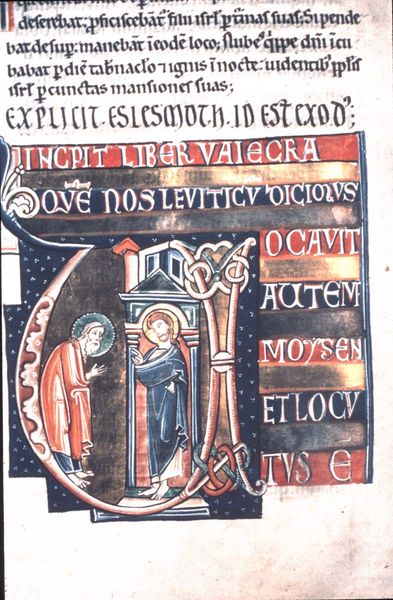
Titel: Souvigny Bibel
Institution: Moulins, Bibliothèque Municipale
Schlagwörter: blau, mann, umhang, weiß, braun, männer, schwarz, dach, gebäude, rot, ornament, bart, stehen, kirche, gold, mantel, turm, ranken, schrift, bogen, ort, herbst, detail, inschrift, stufe, buch, bla, druck, sterne, text, buchstabe, buchseite, pergament, heiligenschein, jesus, mittelalter, heiliger, heilige, heilig, auferstehung, handschrift, acht, erklärung, latein, apostel, buchmalerei, illumination, belehrung, a, u, mittellater, matrikel